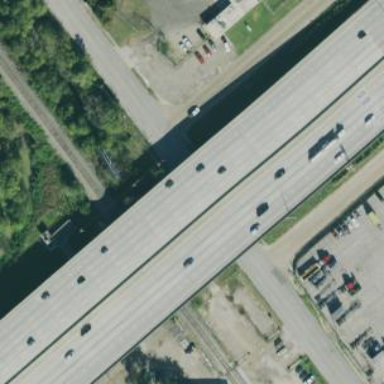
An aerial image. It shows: Bridge over motorway.